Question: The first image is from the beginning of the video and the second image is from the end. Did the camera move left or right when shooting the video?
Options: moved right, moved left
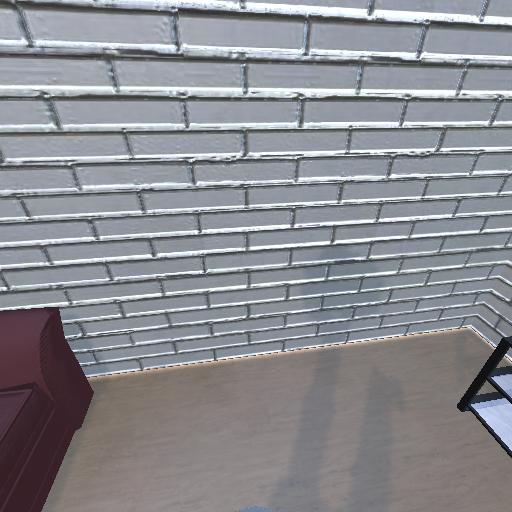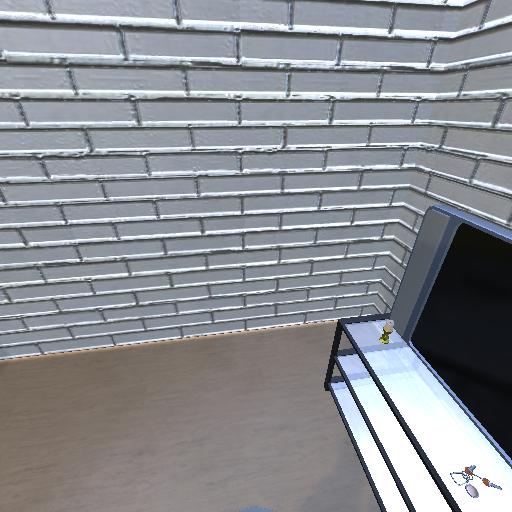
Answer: moved right